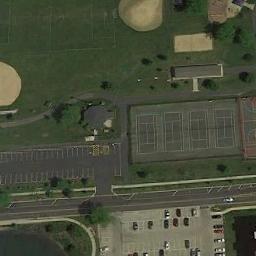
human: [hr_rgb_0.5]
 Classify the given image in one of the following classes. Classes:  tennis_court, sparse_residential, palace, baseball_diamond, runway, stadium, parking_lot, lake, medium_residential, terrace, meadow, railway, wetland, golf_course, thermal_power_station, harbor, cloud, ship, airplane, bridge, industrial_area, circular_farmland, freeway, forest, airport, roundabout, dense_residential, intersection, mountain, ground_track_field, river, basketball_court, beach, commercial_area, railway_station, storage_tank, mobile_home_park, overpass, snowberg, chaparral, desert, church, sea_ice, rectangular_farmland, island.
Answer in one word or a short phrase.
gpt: tennis_court